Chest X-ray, AP view. Patient: 34 years old, sex M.
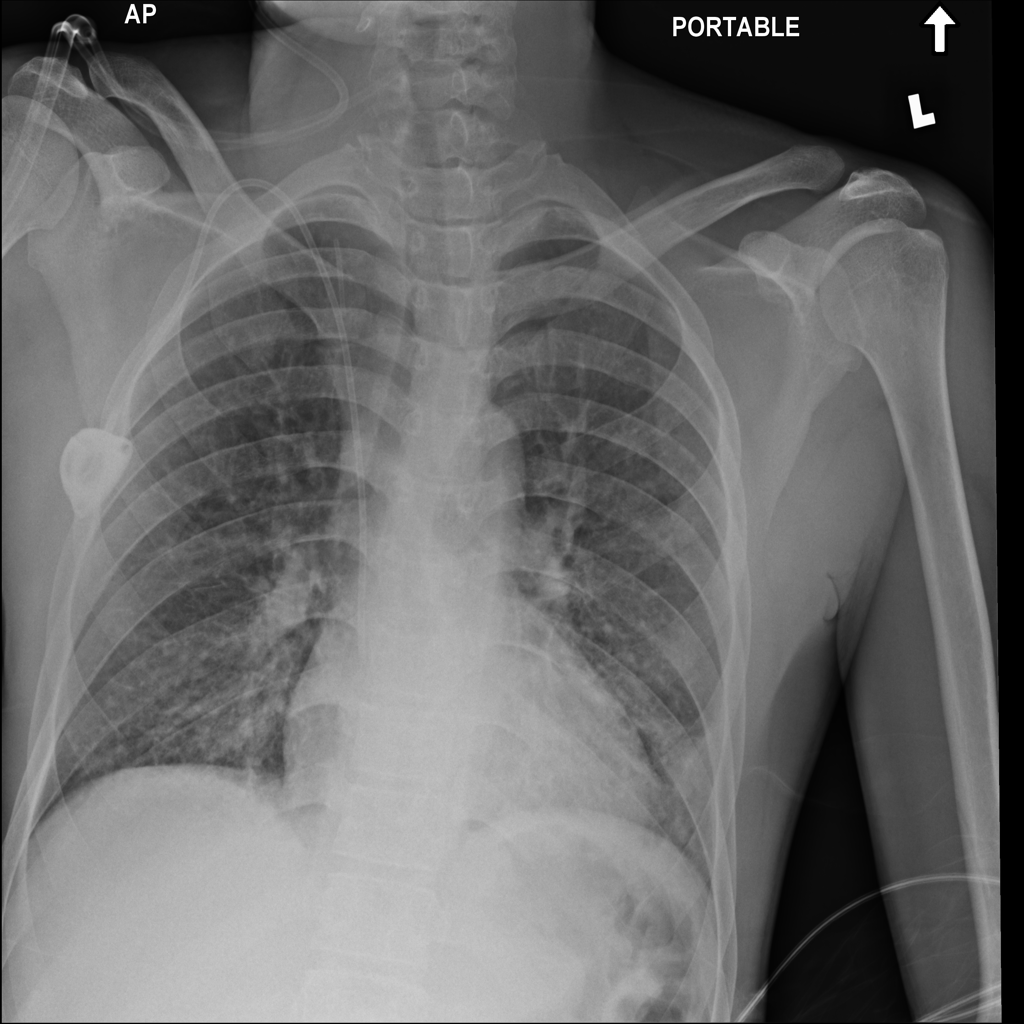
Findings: Atelectasis